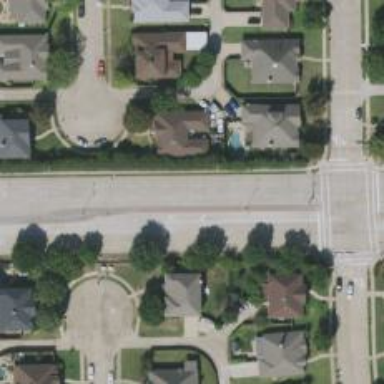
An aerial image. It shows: Secondary road with separate sidewalk.